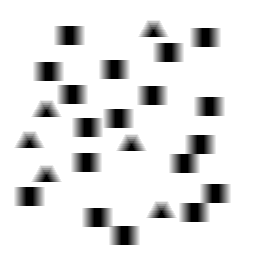
Squares: 18
Triangles: 6
Stars: 0
Total shapes: 24